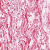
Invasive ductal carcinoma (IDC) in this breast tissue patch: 0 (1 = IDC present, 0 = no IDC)